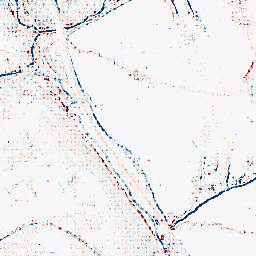
Category: morphological
Decomposition family: morphological_square
Decomposition parameters: operation: average
size: 3
Upsampling method: sinc_blackman
Upsampling parameters: scale: 8
kernel_size: 8
Upsampling scale: 8